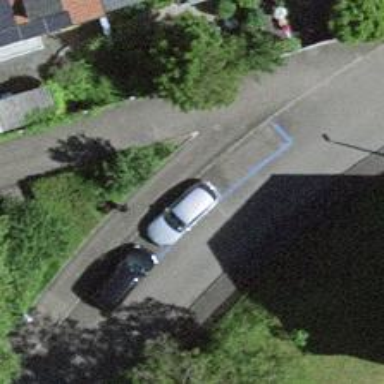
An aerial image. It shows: Smoothly paved residential road.